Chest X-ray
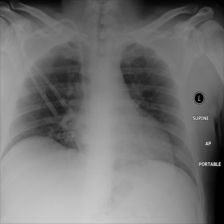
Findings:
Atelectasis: negative
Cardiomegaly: negative
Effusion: negative
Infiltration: positive
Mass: negative
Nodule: negative
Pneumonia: negative
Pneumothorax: negative
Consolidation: negative
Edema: negative
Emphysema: negative
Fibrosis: negative
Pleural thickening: negative
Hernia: negative